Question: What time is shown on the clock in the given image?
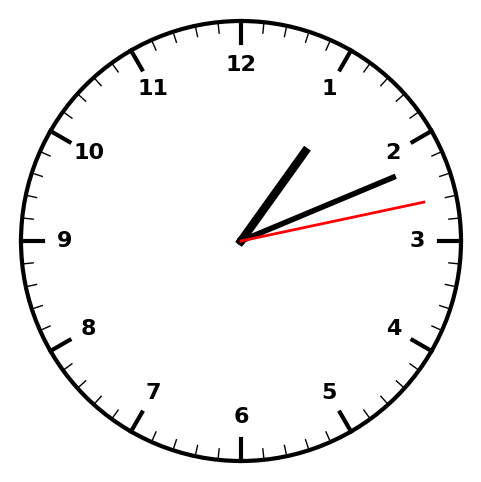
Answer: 01:11:13